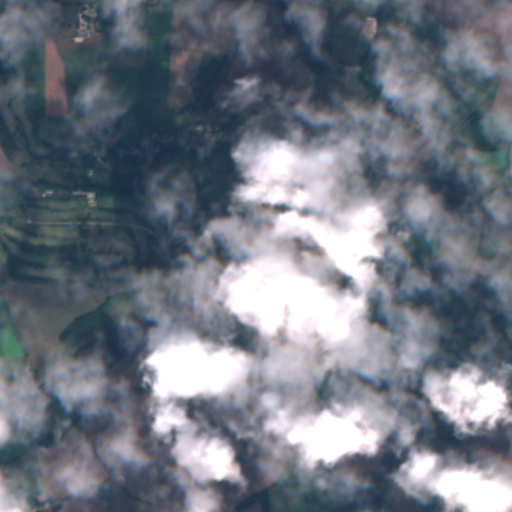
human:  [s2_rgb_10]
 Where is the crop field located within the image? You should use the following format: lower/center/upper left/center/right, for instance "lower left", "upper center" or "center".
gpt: The crop field is located in the center right of the image.
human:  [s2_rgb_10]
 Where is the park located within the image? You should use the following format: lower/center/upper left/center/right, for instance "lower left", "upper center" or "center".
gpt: The park is located in the center left of the image.
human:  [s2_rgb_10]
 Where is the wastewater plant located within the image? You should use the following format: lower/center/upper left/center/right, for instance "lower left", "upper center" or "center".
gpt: The wastewater plant is located in the center of the image.
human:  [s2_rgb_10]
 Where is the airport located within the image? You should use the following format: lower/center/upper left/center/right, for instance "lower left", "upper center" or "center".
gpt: There is no airport in the image.